Breast ultrasound image
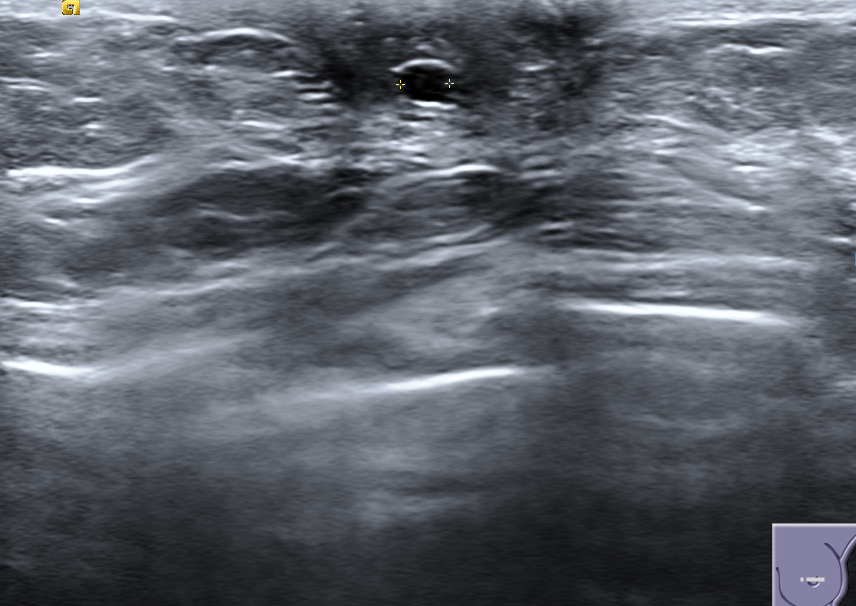
Diagnosis: benign